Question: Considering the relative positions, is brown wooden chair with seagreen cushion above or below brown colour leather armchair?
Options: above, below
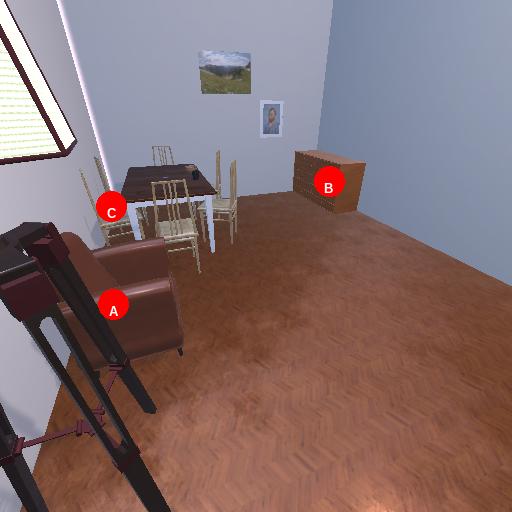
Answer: above